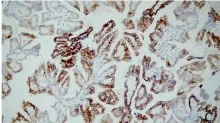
(A-F) Immunohistochemical profiles of papillary renal neoplasm with reverse polarity. 34betaE12(x200).
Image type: pathology (immunostaining)